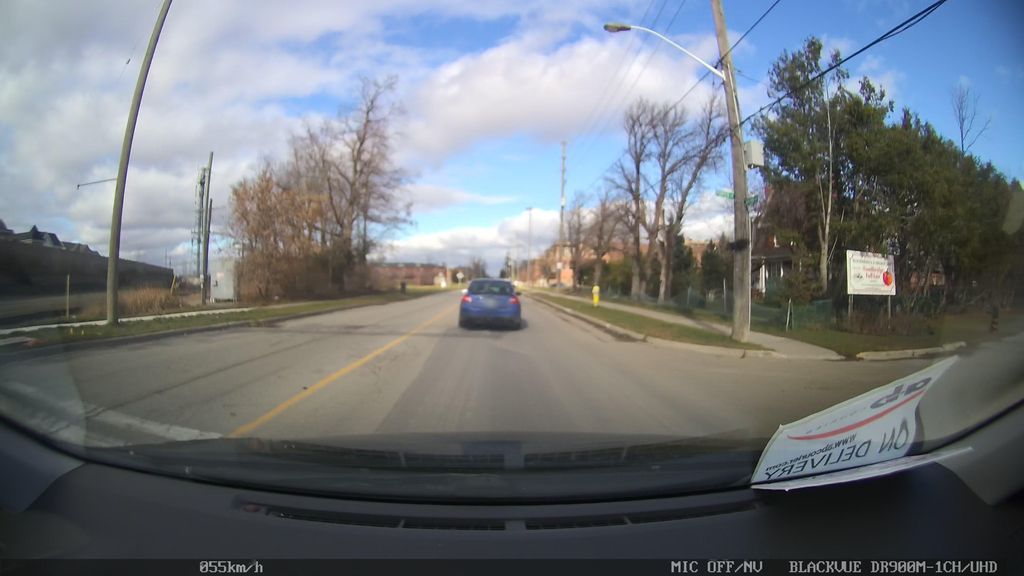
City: toronto